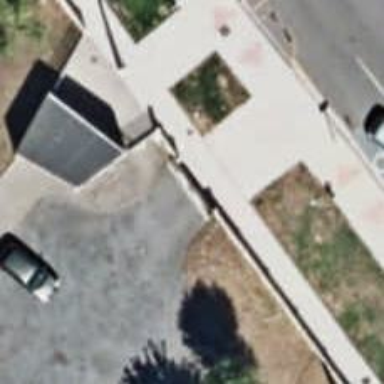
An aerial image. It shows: Parking entrance.